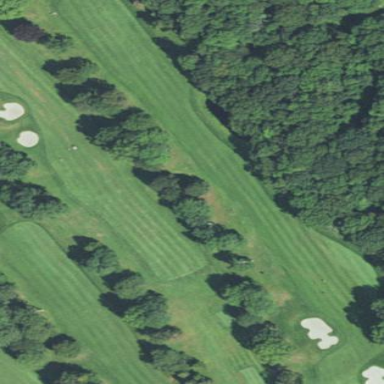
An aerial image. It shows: Scenic golf fairway.